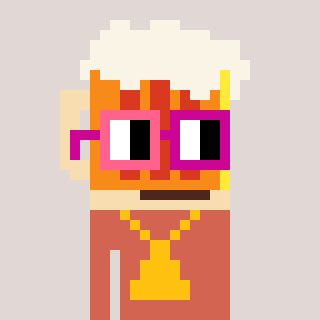
a pixel art character with square pink and red glasses, a beer-shaped head and a peachy-colored body on a warm background